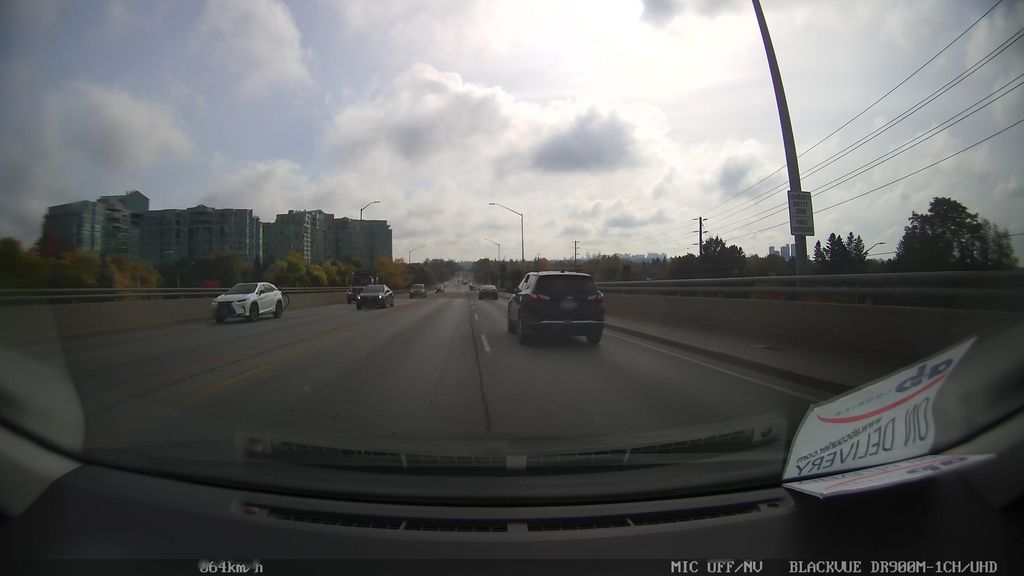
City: toronto